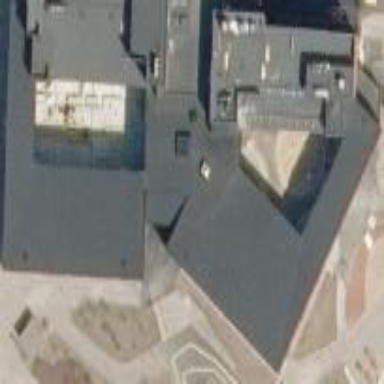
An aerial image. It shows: School building.